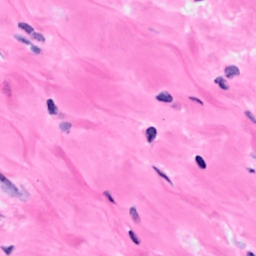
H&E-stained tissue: Breast